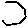
Label: hexagon